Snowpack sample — Buffalo Mountain, Silverthorne, Colorado, USA (2/22/26, 2:02 PM MST)
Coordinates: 39.622, -106.113
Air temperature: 33 °F
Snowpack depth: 63 cm
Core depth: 30 cm
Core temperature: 26.6 °F
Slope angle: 11°, slope face: 116°
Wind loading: low
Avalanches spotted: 0
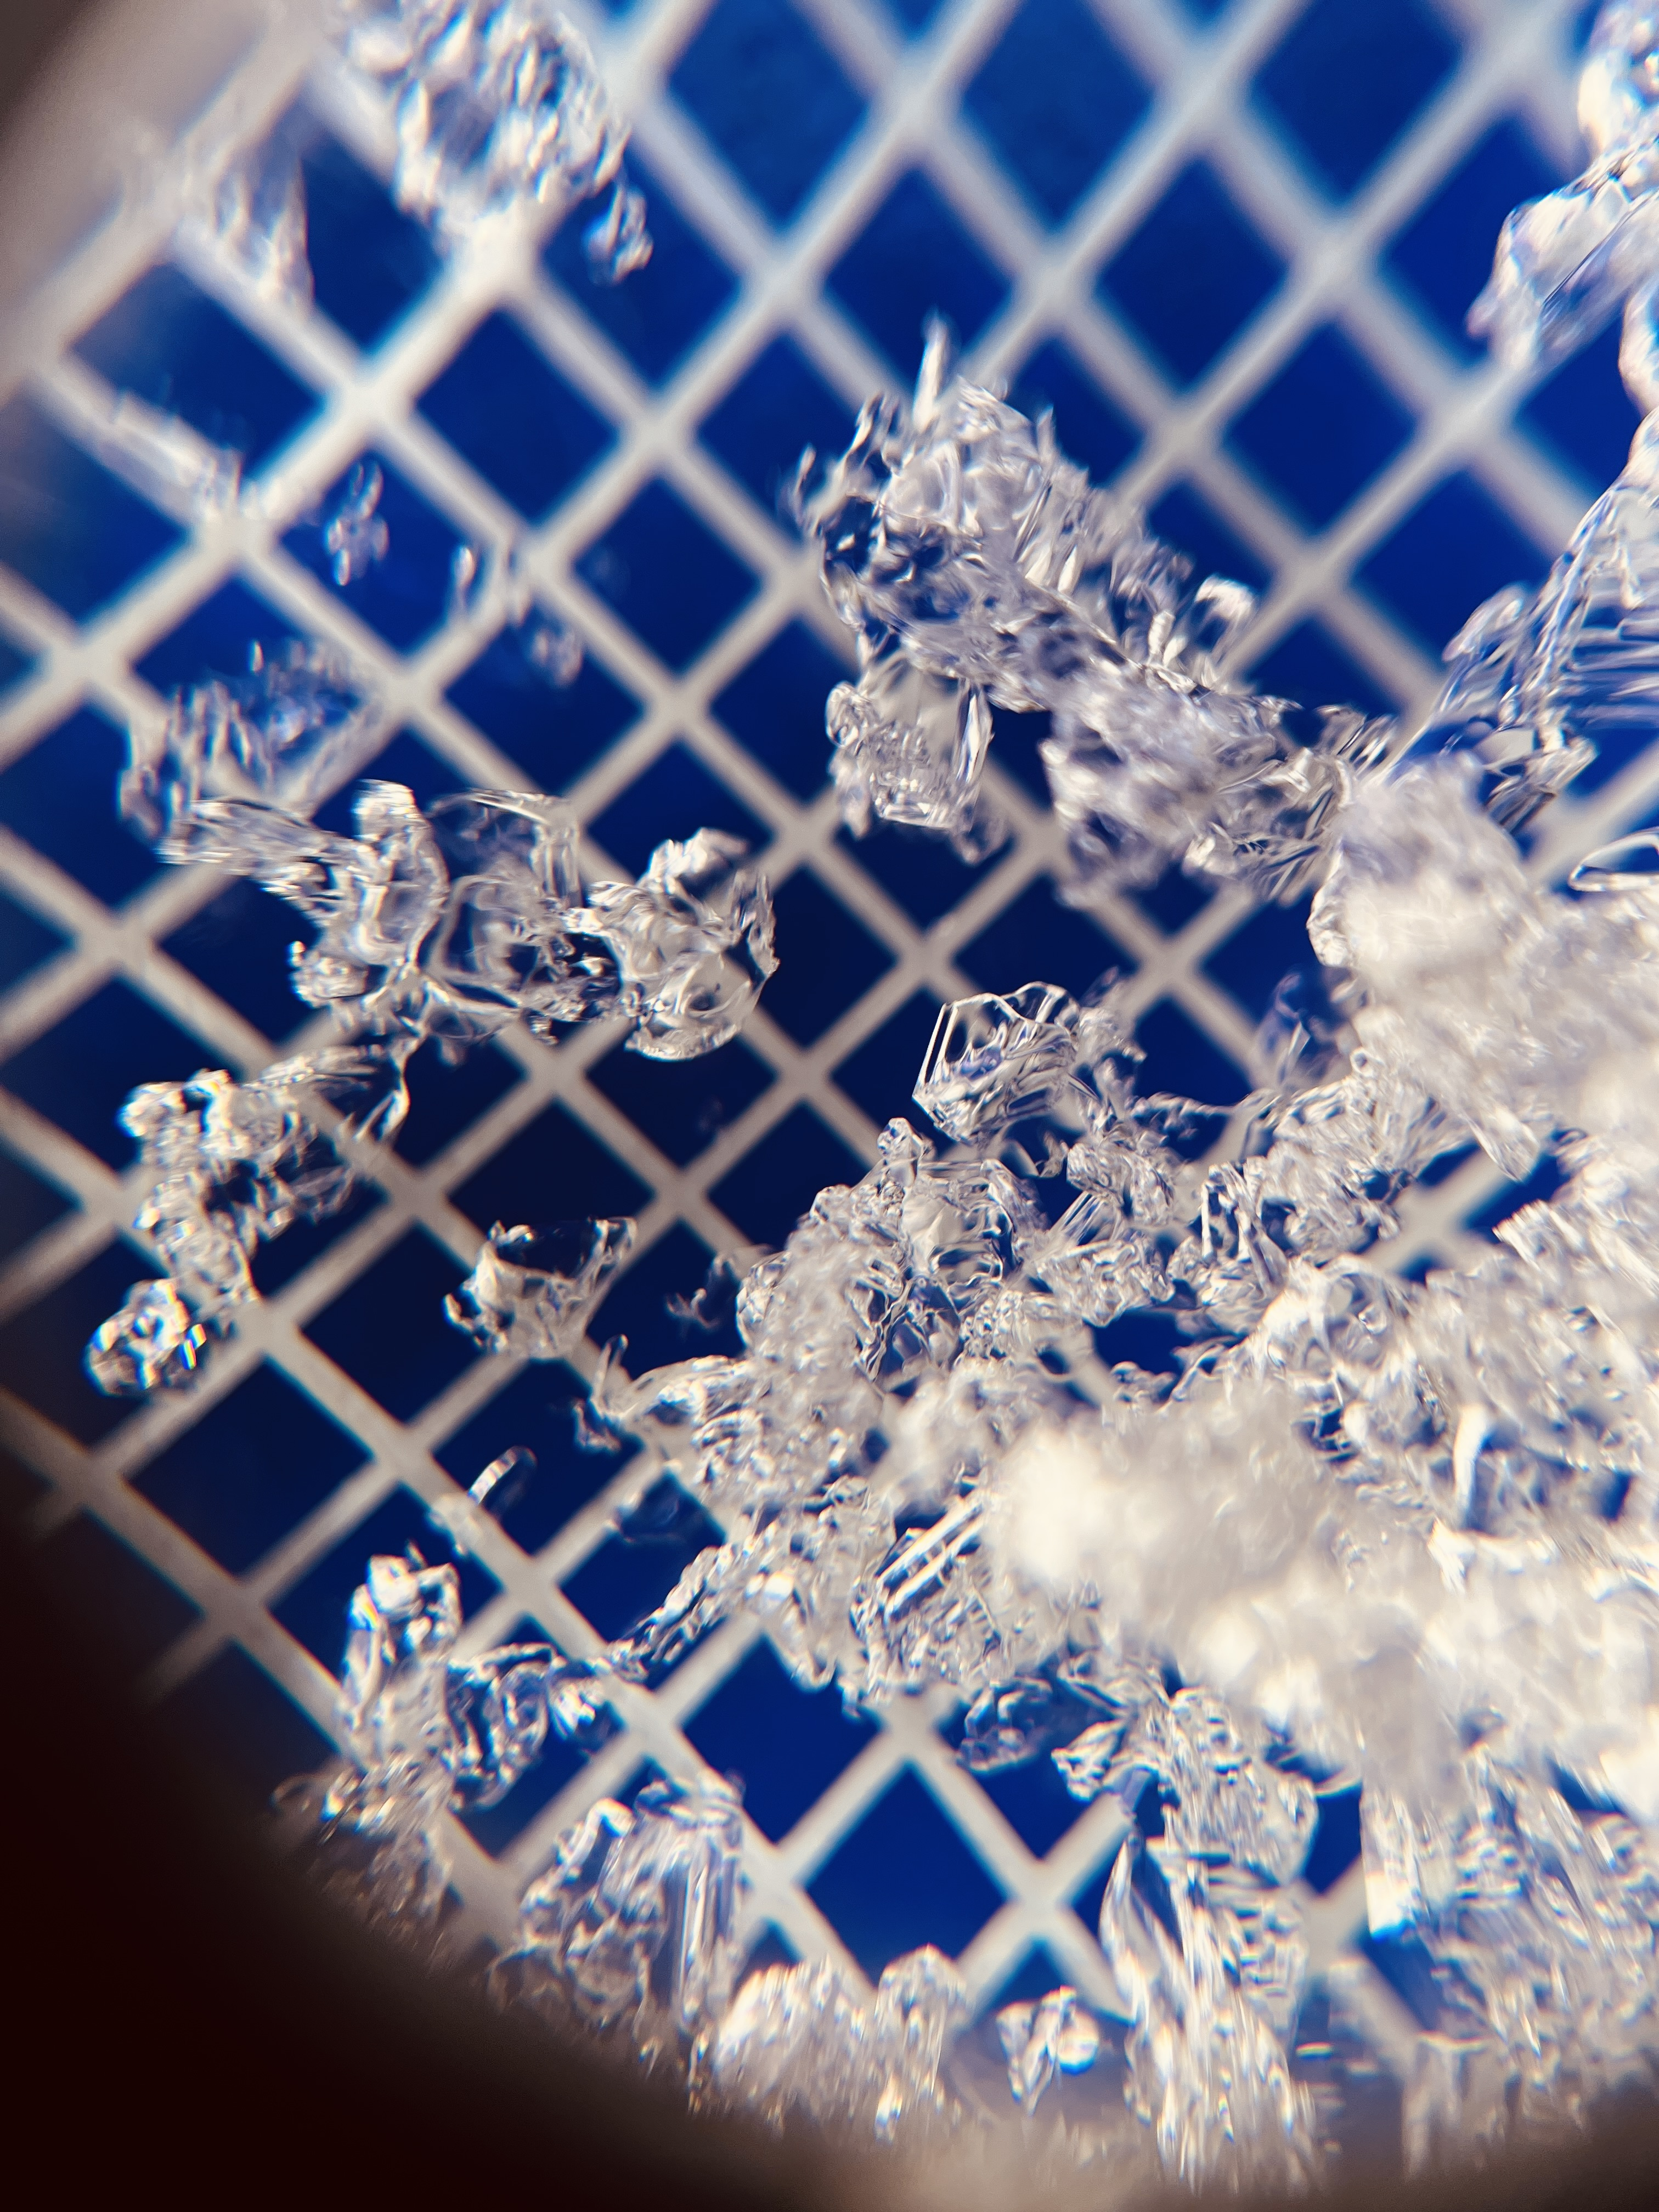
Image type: magnified_profile
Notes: In a firebreak similar to site 1, minimal wind loading with no spotted avalanches (not many faces in view though)